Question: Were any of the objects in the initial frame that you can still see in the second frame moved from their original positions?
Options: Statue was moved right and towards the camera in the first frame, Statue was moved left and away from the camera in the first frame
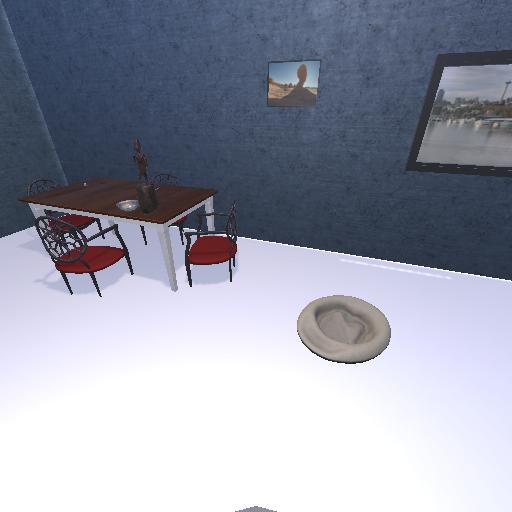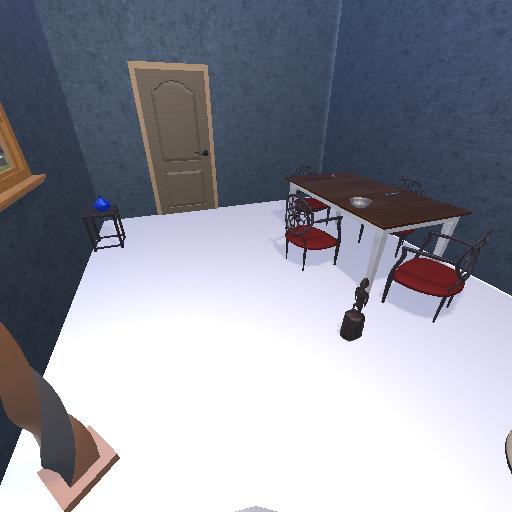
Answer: Statue was moved right and towards the camera in the first frame